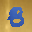
Label: 8